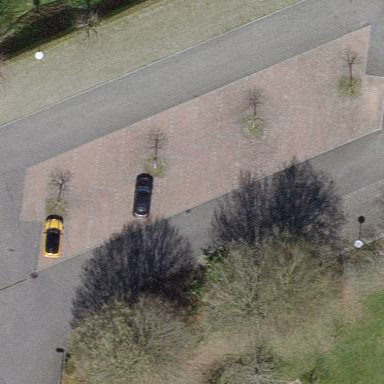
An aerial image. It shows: Parking area.